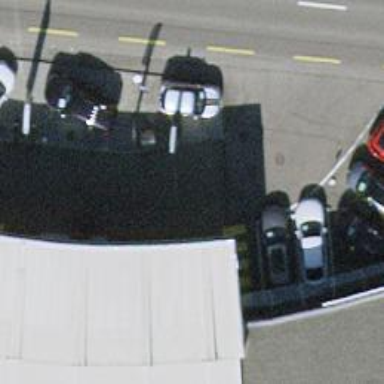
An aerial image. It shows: Fuel station.